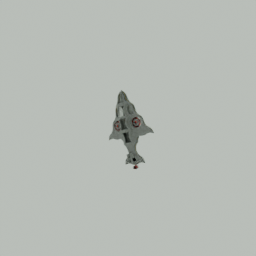
Label: mechanical